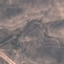
Land use / land cover: HerbaceousVegetation